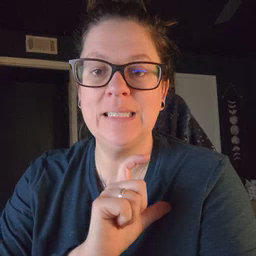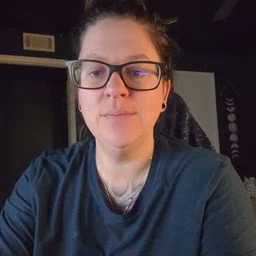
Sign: police